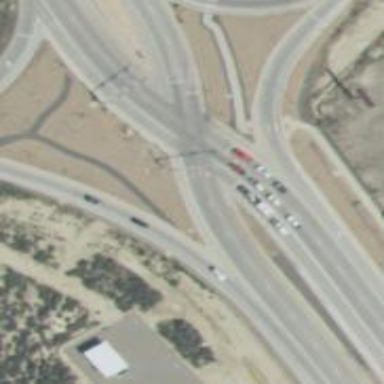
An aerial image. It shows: Expressway with asphalt surface. It is trunk highway with grade 1 track type. The junction is diverging diamond interchange (DDI).